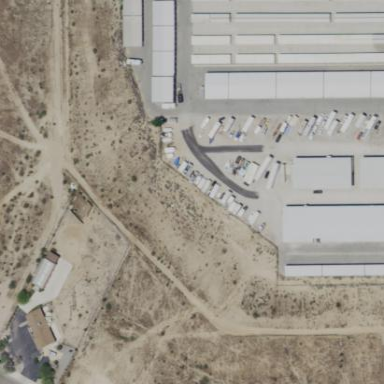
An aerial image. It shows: Storage rental shop located in building.